Question: I am using PHPEXCEL class.
So im getting rows from a mysql database and print this rows in my excel file, that's works fine. The result is something like this:

So, in the previous image the numeric order is actually the id column from usuarioxl table.
I want to replace this because de "id" is constantly changing. Im thinking in calculate the last position of 'id' and then make some kind of while loop that generates a numeric order 1,2,3,4,5,6,7,8... how I can do that (replace the id column with my own while loop with this code).
'''
$query = "SELECT id,text,util FROM usuarioxl";
$headings = array('#', 'Estos son los asuntos pendientes hasta la fecha','fecha de ingreso');
if ($result = mysql_query($query) or die(mysql_error())) {
// Create a new PHPExcel object
$objPHPExcel = new PHPExcel();
$objPHPExcel->getActiveSheet()->setTitle('Asuntos Pendientes');
$rowNumber = 2;
$rowNumber2 = 2;
$col = 'A';
foreach($headings as $heading) {
$objPHPExcel->getActiveSheet()->setCellValue($col.$rowNumber,$heading);
$col++;
}
// Loop through the result set
$rowNumber = 3;
while ($row = mysql_fetch_row($result)) {
$col = 'A';
foreach($row as $cell) {
$objPHPExcel->getActiveSheet()->setCellValue($col.$rowNumber,$cell);
$col++;
}
$rowNumber++;
$rowNumber2++;
}
$styleArray = array(
'borders' => array(
'allborders' => array(
'style' => PHPExcel_Style_Border::BORDER_THIN,
'color' => array('argb' => 'FFB0c4dE'),
),
),
);
$styleArray2 = array(
'fill' => array(
'type' => PHPExcel_Style_Fill::FILL_SOLID,
'color' => array('argb' => 'FFB0c4dE'),
),
);
$objPHPExcel->getActiveSheet()->getStyle('A2:F2')->applyFromArray($styleArray);
$objPHPExcel->getActiveSheet()->getStyle('A1:F1')->applyFromArray($styleArray2);
$objPHPExcel->getActiveSheet()->getSheetView()->setZoomScale(80);
$objDrawing = new PHPExcel_Worksheet_Drawing();
$objDrawing->setName('Logo');
$objDrawing->setDescription('Logo');
$objDrawing->setPath('./images/headerexcel2.png');
$objDrawing->setWorksheet($objPHPExcel->getActiveSheet());
$objDrawing->setCoordinates('A1');
$objDrawing->setOffsetX(30);
// Freeze pane so that the heading line won't scroll
$objPHPExcel->getActiveSheet()->getColumnDimension('A')->setWidth(5);
$objPHPExcel->getActiveSheet()->getColumnDimension('B')->setWidth(50);
$objPHPExcel->getActiveSheet()->getDefaultRowDimension()->setRowHeight(30);
$objPHPExcel->getActiveSheet()->getRowDimension('1')->setRowHeight(50);
$objPHPExcel->getActiveSheet()->getRowDimension('2')->setRowHeight(15);
$objPHPExcel->getActiveSheet()->getHeaderFooter()->setOddHeader('&C&16');
$objPHPExcel->getDefaultStyle()->getFont()->setName('Arial');
$objPHPExcel->getDefaultStyle()->getFont()->setSize(14);
$objPHPExcel->getActiveSheet()->freezePane('A2');
// Save as an Excel BIFF (xls) file
$objWriter = PHPExcel_IOFactory::createWriter($objPHPExcel, 'Excel5');
header('Content-Type: application/vnd.ms-excel');
header('Content-Disposition: attachment;filename="asuntos-pendientes.xls"');
header('Cache-Control: max-age=0');
$objWriter->save('php://output');
exit();
'''
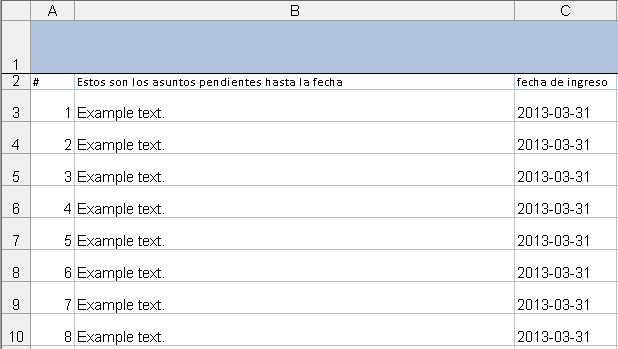
Answer: I would think:
'''
$query = "SELECT text, util FROM usuarioxl";
...
$rowNumber = 3;
$newId = 0;
while ($row = mysql_fetch_row($result)) {
$col = 'B';
$objPHPExcel->getActiveSheet()->setCellValue("A$rowNumber", $newId++);
foreach($row as $cell) {
$objPHPExcel->getActiveSheet()->setCellValue($col.$rowNumber, $cell);
$col++;
}
$rowNumber++;
$rowNumber2++;
}
'''